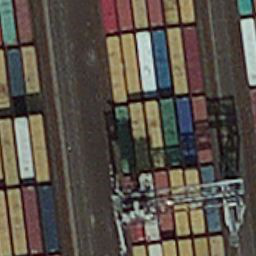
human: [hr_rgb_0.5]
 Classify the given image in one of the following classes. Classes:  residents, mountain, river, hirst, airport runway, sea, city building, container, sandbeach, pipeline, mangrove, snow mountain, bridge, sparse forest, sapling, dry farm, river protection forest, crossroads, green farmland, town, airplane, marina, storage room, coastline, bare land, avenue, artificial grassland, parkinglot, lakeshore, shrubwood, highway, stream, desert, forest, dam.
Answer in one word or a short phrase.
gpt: container